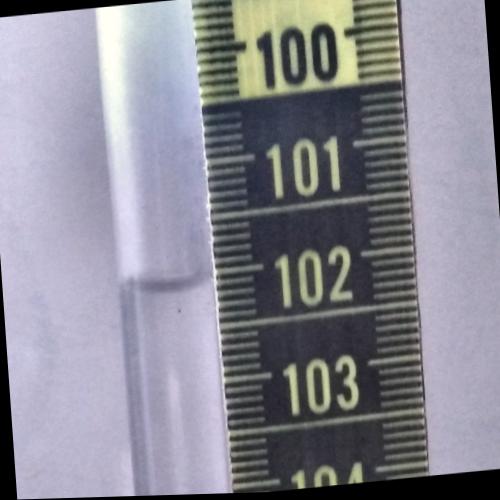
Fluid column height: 102.0 cm